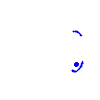
Particle: electron